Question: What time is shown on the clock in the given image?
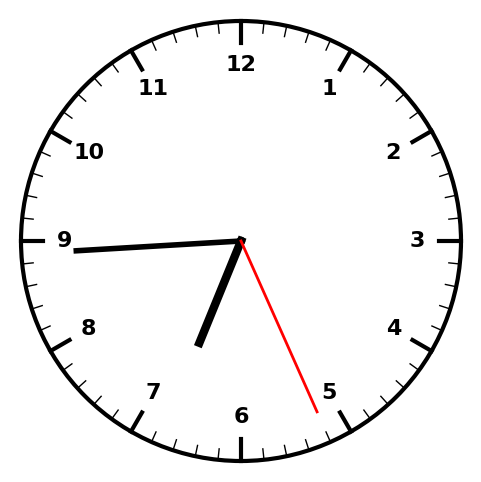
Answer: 06:44:26